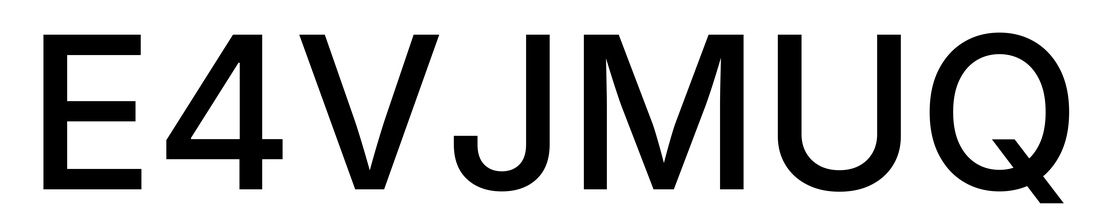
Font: Inter_Medium